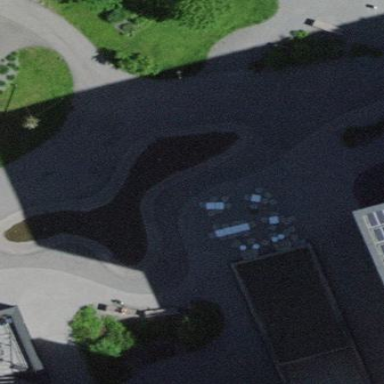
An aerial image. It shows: Paddling pool in natural water.